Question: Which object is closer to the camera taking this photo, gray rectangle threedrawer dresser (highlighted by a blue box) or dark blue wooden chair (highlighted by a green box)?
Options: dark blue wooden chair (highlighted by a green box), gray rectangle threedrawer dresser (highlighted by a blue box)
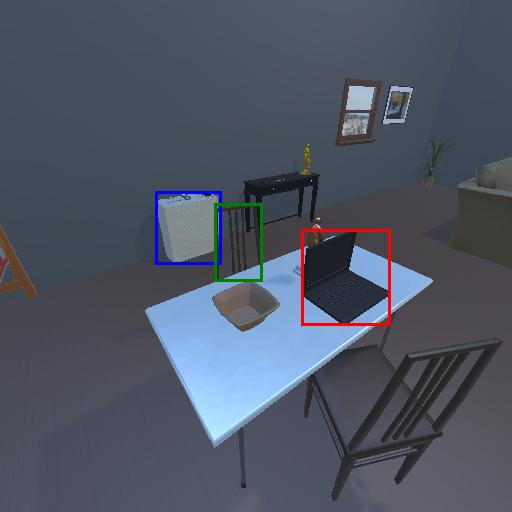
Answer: dark blue wooden chair (highlighted by a green box)